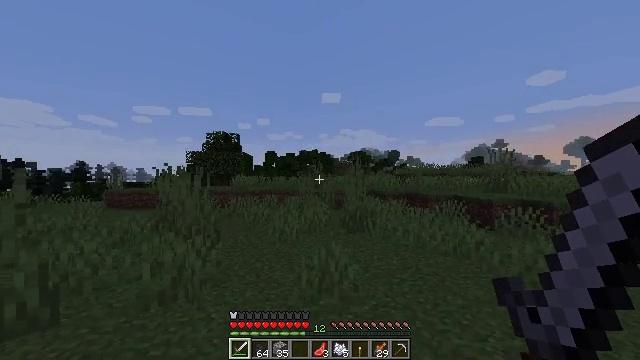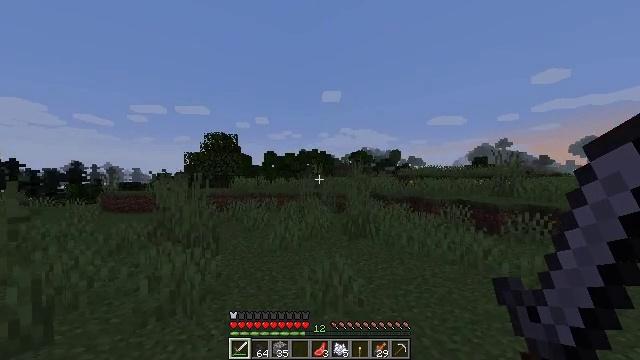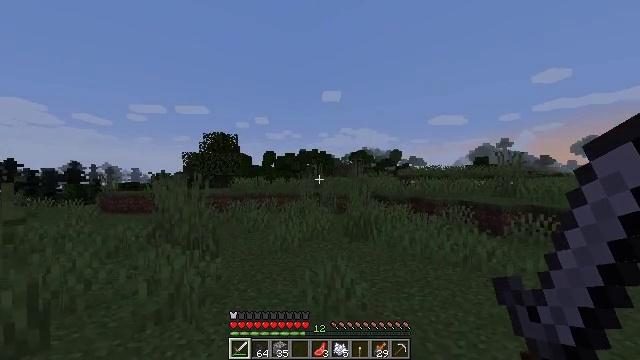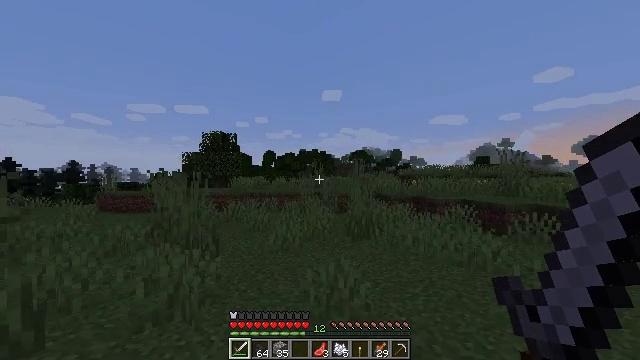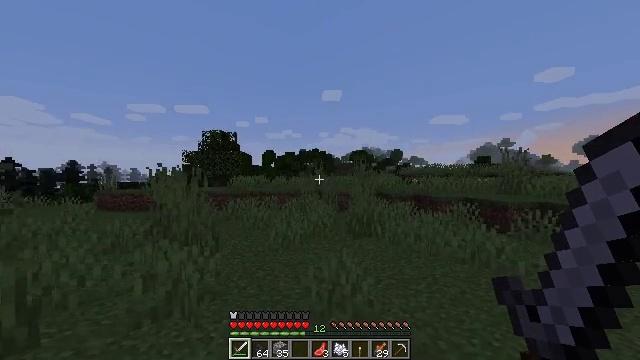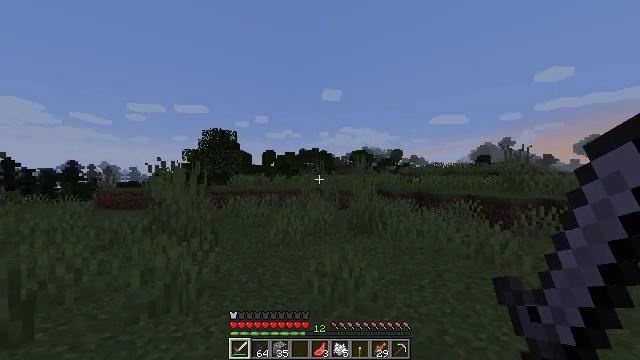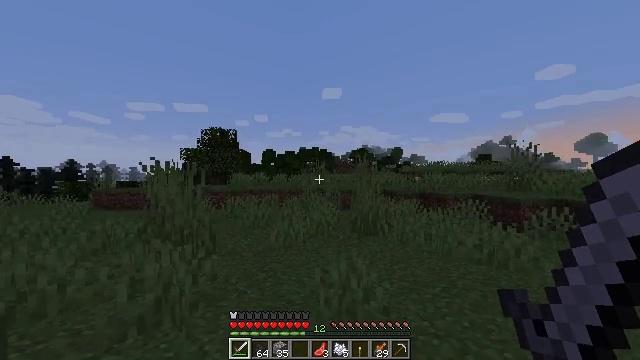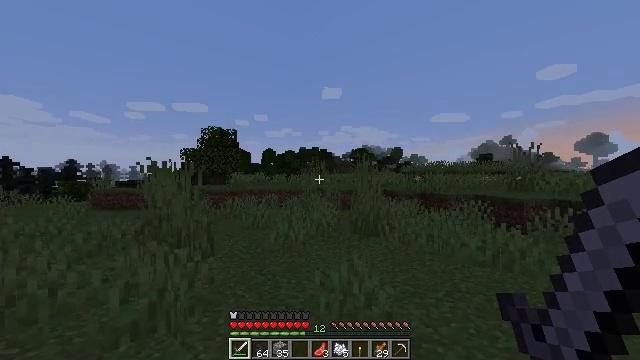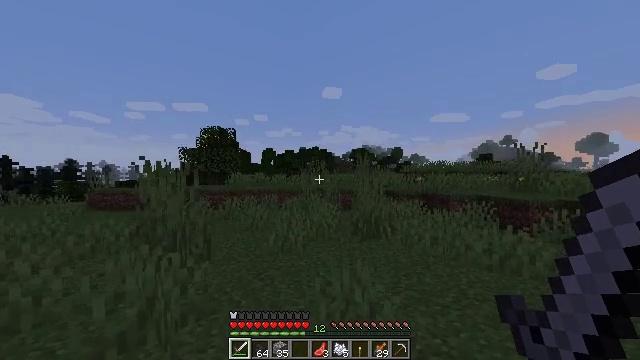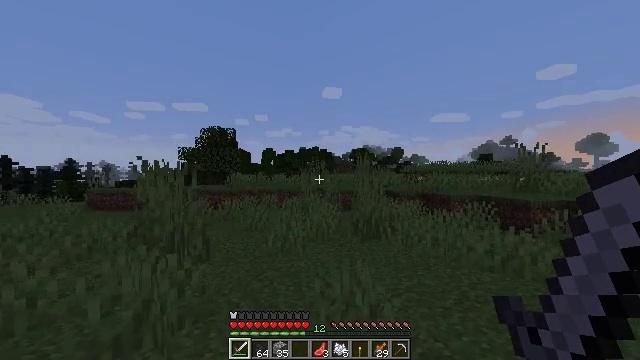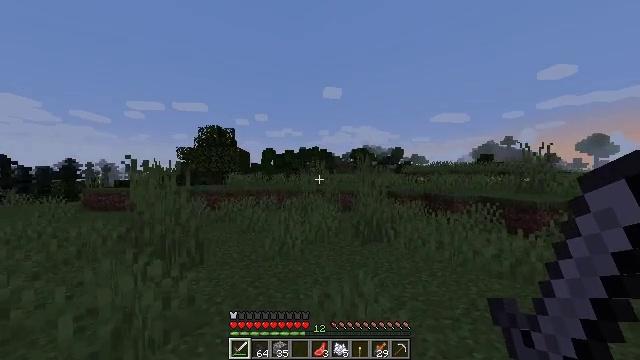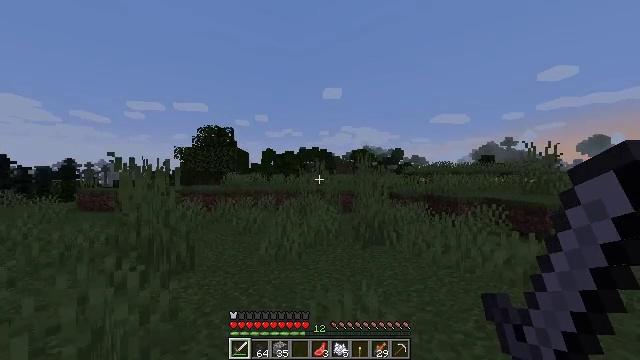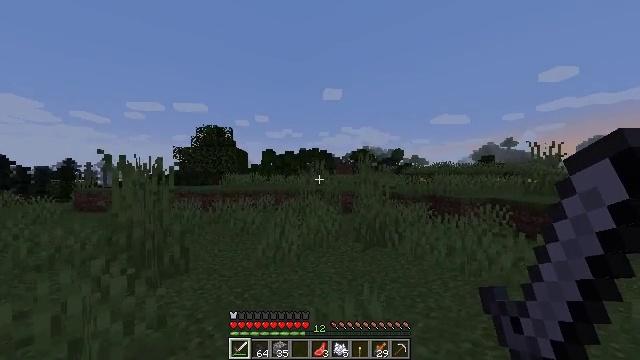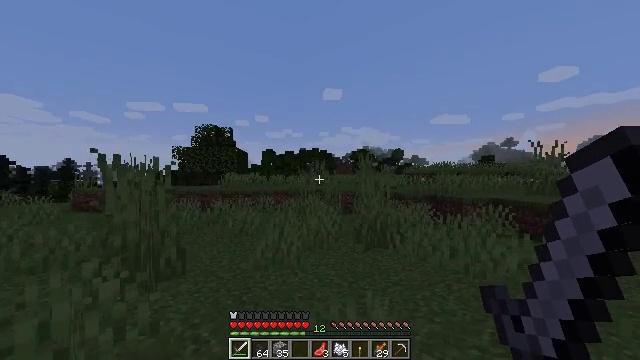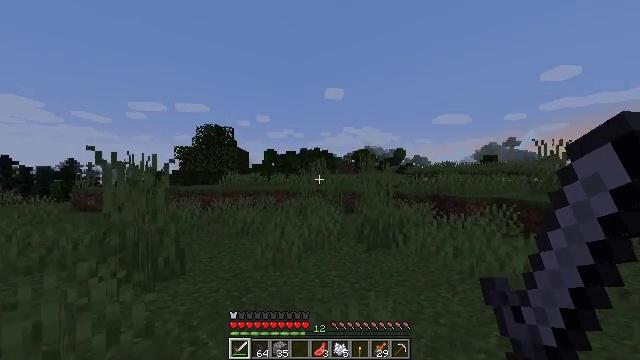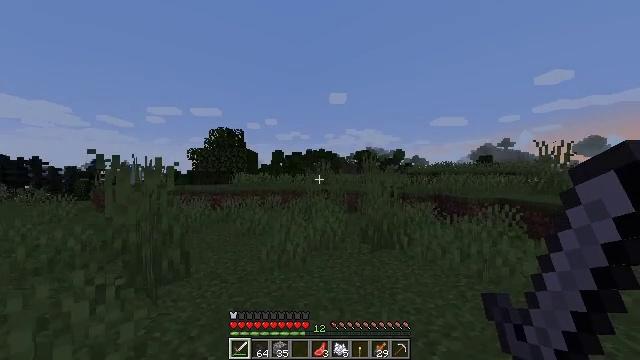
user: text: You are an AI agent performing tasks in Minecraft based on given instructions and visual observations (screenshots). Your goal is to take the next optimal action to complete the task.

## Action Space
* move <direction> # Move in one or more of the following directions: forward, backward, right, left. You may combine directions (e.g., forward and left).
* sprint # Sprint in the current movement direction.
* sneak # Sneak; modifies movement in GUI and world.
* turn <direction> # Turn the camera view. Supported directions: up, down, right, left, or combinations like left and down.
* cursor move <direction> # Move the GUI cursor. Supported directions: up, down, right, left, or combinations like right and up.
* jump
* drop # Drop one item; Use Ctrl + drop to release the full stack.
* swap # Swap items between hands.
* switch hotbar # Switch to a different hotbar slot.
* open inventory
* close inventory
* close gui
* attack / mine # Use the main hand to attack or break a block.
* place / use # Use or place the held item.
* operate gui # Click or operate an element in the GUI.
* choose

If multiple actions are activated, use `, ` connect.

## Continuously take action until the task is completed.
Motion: motion action
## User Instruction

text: Use fuel in the furnace to cook salmon.
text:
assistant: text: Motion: move forward, jump
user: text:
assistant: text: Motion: move forward, jump
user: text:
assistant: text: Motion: move forward, jump
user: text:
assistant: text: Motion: move forward, jump
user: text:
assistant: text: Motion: move forward, jump
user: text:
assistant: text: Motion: move forward, jump
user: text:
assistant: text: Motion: move forward
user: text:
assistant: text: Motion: no_op
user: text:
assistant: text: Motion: move forward
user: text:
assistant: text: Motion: move forward
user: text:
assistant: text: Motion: move forward
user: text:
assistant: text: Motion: move forward
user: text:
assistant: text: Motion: no_op
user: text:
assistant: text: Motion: move forward
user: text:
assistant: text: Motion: move forward, turn left
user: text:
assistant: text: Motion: move forward, turn left
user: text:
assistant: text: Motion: move forward, turn left
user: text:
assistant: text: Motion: move forward, turn left
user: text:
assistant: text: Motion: move forward, turn left
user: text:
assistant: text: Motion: move forward
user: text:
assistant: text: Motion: move forward
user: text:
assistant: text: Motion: move forward
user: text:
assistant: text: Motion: move forward
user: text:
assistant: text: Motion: move forward
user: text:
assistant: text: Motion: move forward
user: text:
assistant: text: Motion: move forward
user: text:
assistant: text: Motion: move forward
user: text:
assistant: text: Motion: move forward
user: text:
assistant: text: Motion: move forward
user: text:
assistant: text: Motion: move forward